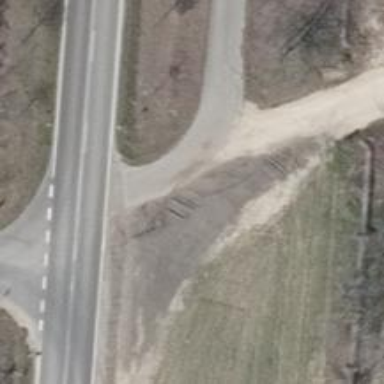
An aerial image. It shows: Asphalt path.